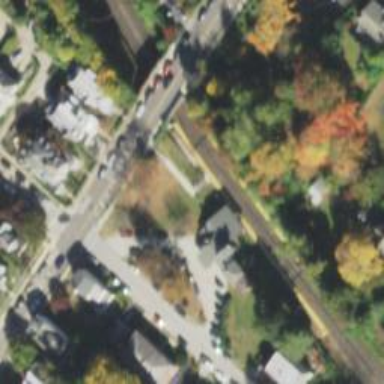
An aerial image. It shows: Neighborhood.